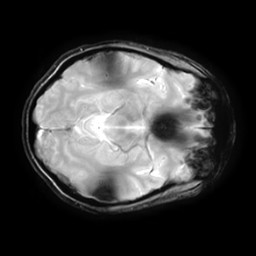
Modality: T2starw
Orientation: axial
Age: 26
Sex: female
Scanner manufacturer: ge
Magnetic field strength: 3 T
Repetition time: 0.65 s
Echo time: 0.02 s